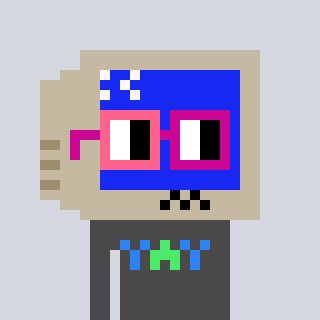
a pixel art character with square pink and red glasses, a old monitor-shaped head and a grayscale-colored body on a cool background